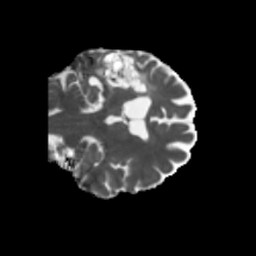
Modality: MD
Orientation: coronal
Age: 54
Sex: male
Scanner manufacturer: siemens
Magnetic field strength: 3 T
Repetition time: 5.47 s
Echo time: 0.0854 s